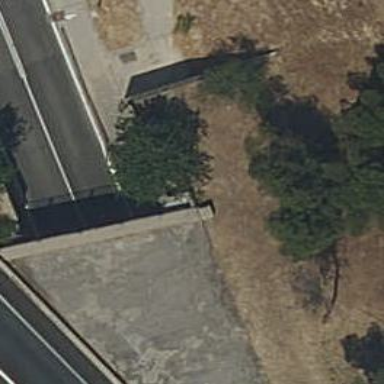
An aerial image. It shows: Wall is shown in the image.